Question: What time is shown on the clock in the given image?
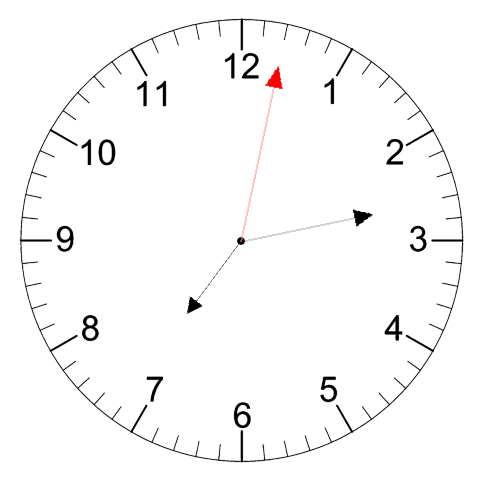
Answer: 07:13:02